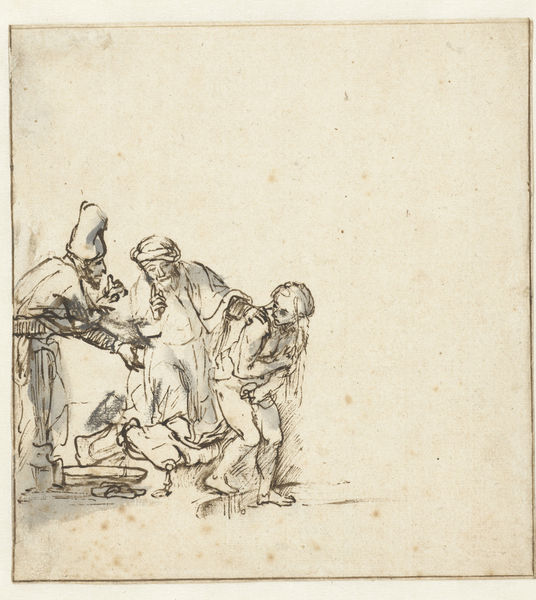
Titel: Susanna en de ouderlingen
Künstler: Rembrandt Harmensz. van Rijn
Standort: Amsterdam
Institution: Rijksmuseum
Schlagwörter: hands, hat, men, people, robes, white, black, discussion, female, figures, old, painting, talk, woman, yellow, hand, man, naked, nude, nudity, girl, water, boy, child, feet, male, drawing, paper, cap, hats, line, sketch, beard, old man, pen, lean, wet, person, human, clothes, ink, draft, art, inspection, observation, study, pencil, lines, bare, finger, figure, pen and ink, rough, wash, linear, cold, humans, clothing, kid, market, thief, business, gestural, point, turban, practice, slave, bath, basin, incomplete, beards, selling, awkward, naked woman, ca, pure, preliminary, punish, stripped, spill, partial, three mans, susanna, hads, embarrassment, doobdle